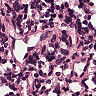
Metastatic tissue present: no